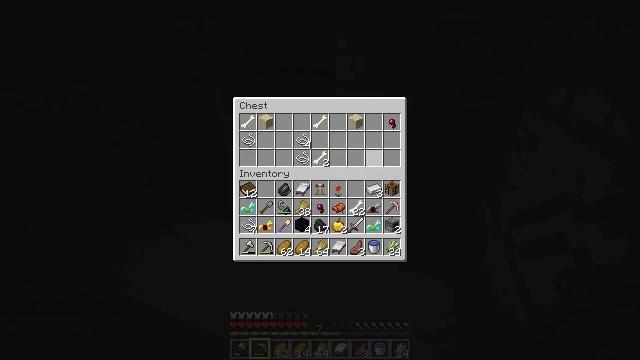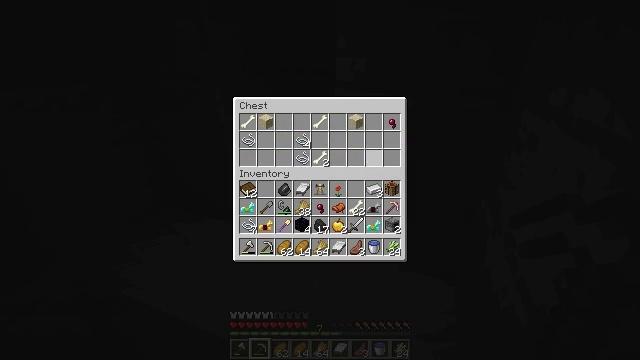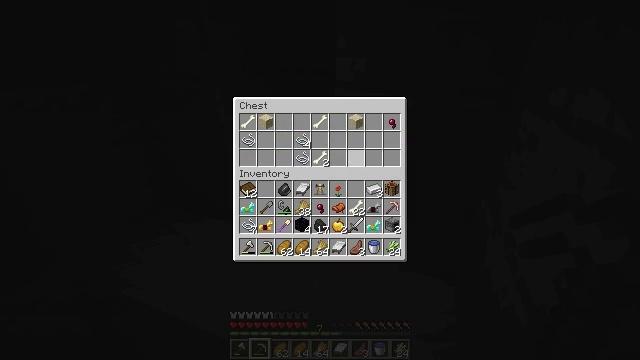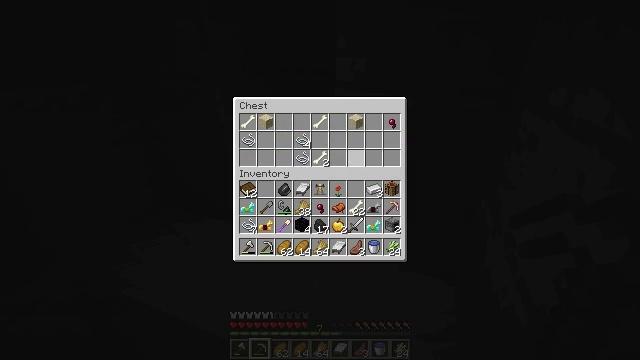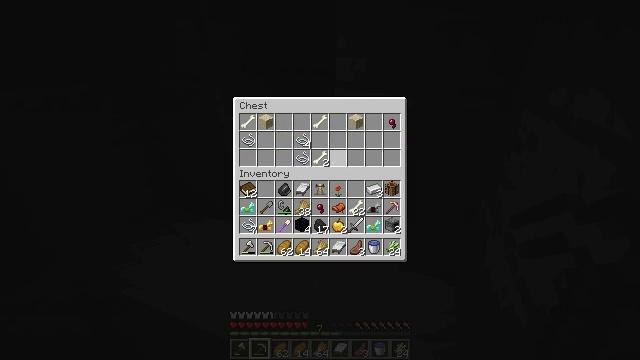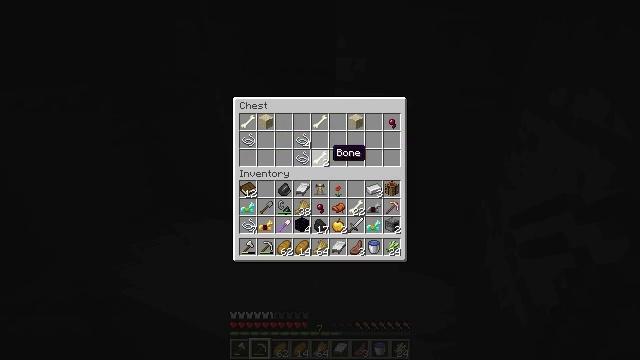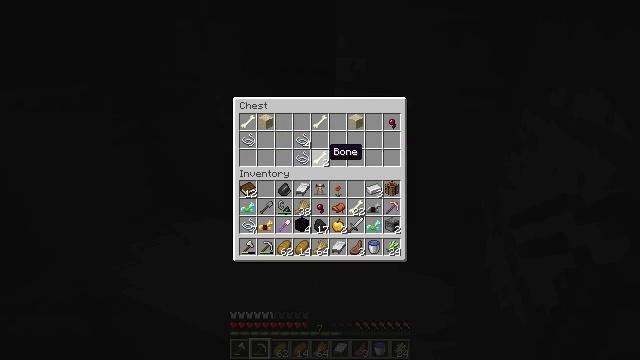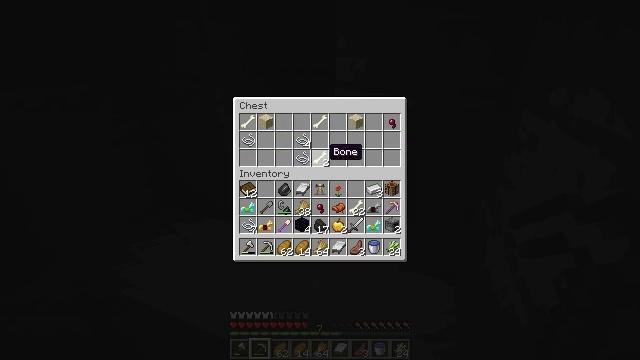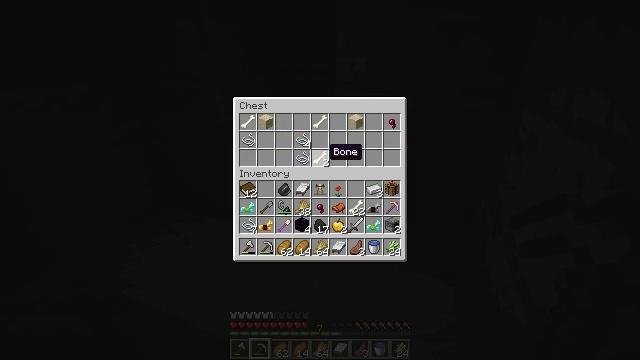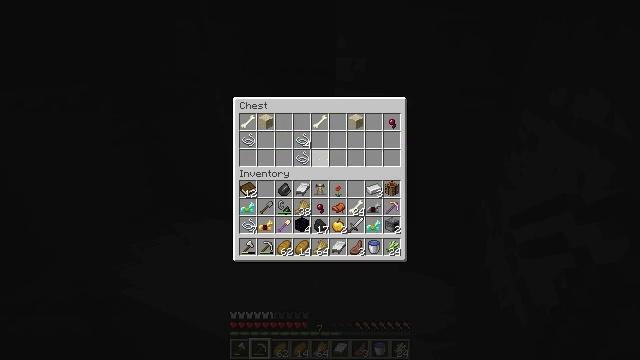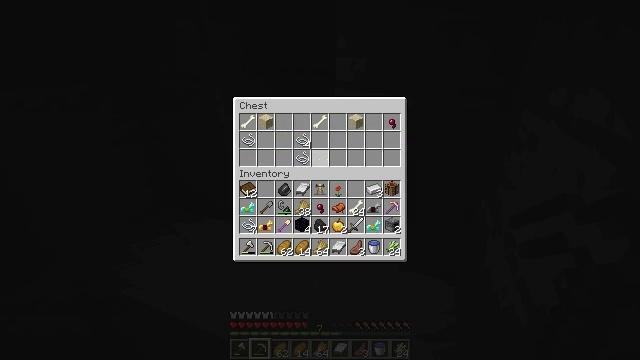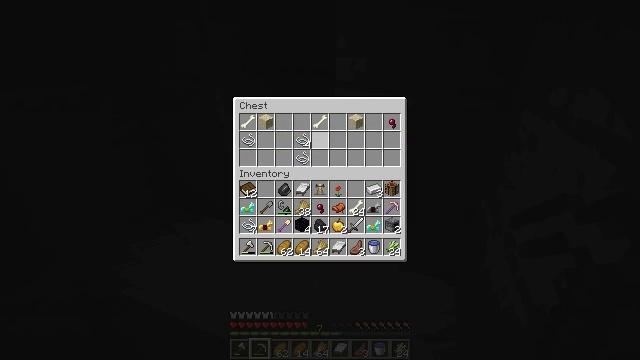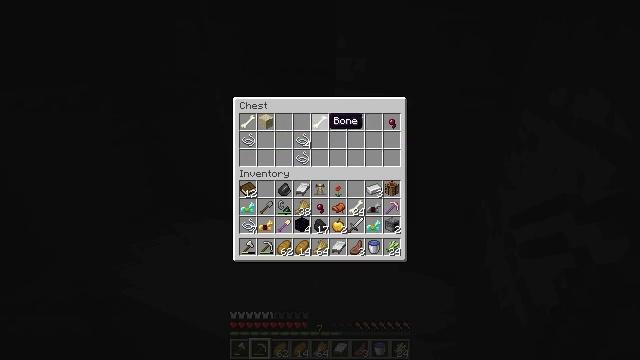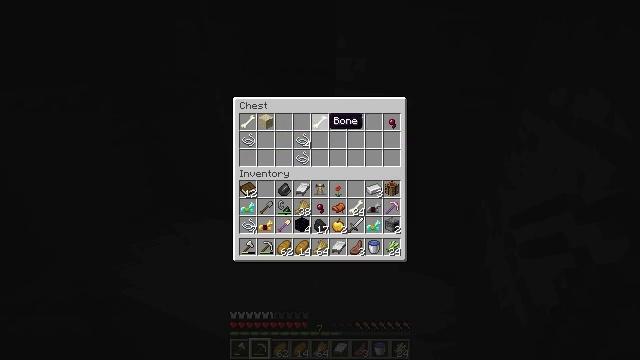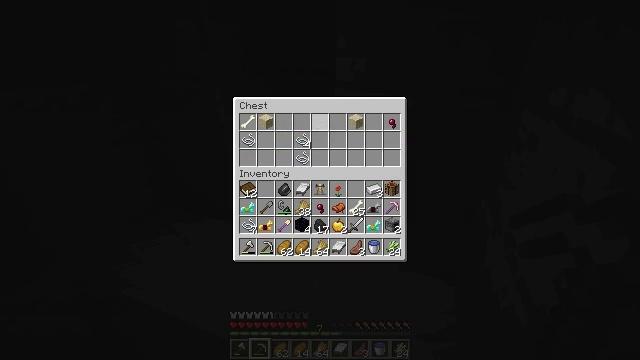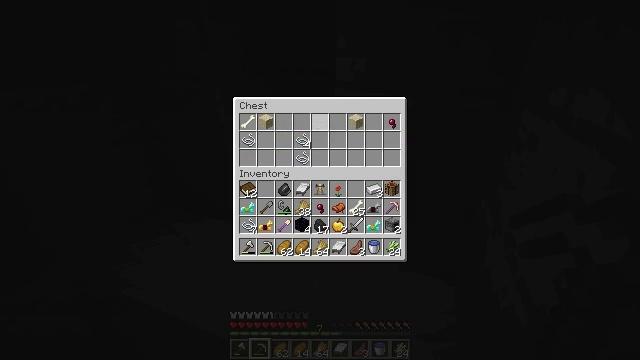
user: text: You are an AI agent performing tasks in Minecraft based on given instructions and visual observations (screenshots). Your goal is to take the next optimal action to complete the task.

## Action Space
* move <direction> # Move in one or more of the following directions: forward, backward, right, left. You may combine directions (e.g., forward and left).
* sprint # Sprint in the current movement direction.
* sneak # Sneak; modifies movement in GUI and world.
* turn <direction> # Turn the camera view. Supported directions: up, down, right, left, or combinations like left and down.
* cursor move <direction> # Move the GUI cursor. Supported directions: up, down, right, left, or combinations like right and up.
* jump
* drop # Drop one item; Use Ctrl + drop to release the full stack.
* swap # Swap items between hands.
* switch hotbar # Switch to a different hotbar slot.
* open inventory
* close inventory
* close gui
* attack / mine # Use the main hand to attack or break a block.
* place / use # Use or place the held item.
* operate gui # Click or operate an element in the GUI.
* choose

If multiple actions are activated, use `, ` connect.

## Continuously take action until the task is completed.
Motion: motion action
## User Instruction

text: Attack the TNT to mine it.
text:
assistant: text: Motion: sneak, operate gui
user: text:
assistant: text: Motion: sneak, cursor move left
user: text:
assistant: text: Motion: sneak, cursor move left
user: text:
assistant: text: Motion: sneak, cursor move left
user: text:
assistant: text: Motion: sneak, cursor move left
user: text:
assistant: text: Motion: sneak
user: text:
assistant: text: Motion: sneak
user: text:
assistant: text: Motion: sneak
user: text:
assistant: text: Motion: sneak, operate gui
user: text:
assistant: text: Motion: sneak, operate gui
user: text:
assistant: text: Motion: sneak, cursor move up, operate gui
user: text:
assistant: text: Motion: sneak
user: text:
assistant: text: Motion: sneak
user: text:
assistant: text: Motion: sneak, operate gui
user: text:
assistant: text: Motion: sneak, operate gui
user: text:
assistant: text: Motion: sneak, operate gui
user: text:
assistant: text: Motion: sneak, cursor move left
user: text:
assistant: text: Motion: sneak, cursor move left
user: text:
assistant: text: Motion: sneak, cursor move left
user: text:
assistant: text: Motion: sneak, cursor move left
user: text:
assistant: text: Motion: sneak, cursor move left
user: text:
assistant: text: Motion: sneak, cursor move left
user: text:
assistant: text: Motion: sneak
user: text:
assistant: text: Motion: sneak
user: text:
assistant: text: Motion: sneak, operate gui
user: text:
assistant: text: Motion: sneak, operate gui
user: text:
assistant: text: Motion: sneak, cursor move right
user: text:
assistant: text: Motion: sneak, cursor move right
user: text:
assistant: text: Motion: sneak
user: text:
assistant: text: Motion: sneak, cursor move right, operate gui